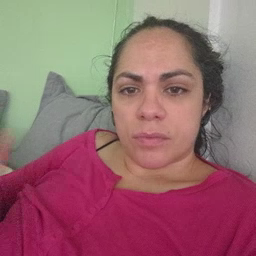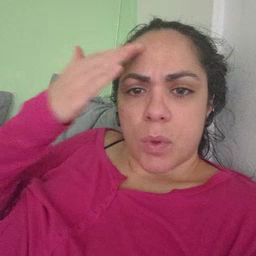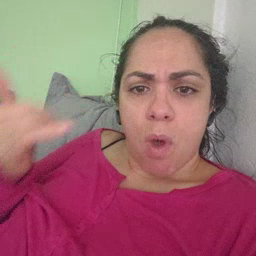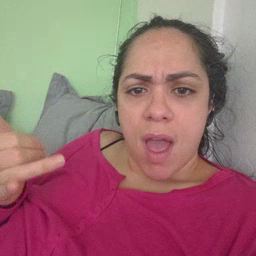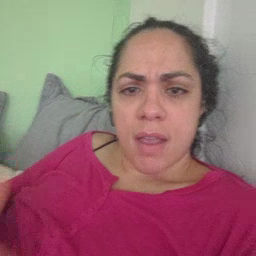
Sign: why